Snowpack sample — Loveland Pass, Silver Plume, Colorado, USA (2/11/26, 12:00 PM MST)
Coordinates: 39.663, -105.886
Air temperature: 35 °F
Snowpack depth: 82 cm
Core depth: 30 cm
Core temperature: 23 °F
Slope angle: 13°, slope face: 12°
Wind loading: high
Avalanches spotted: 1
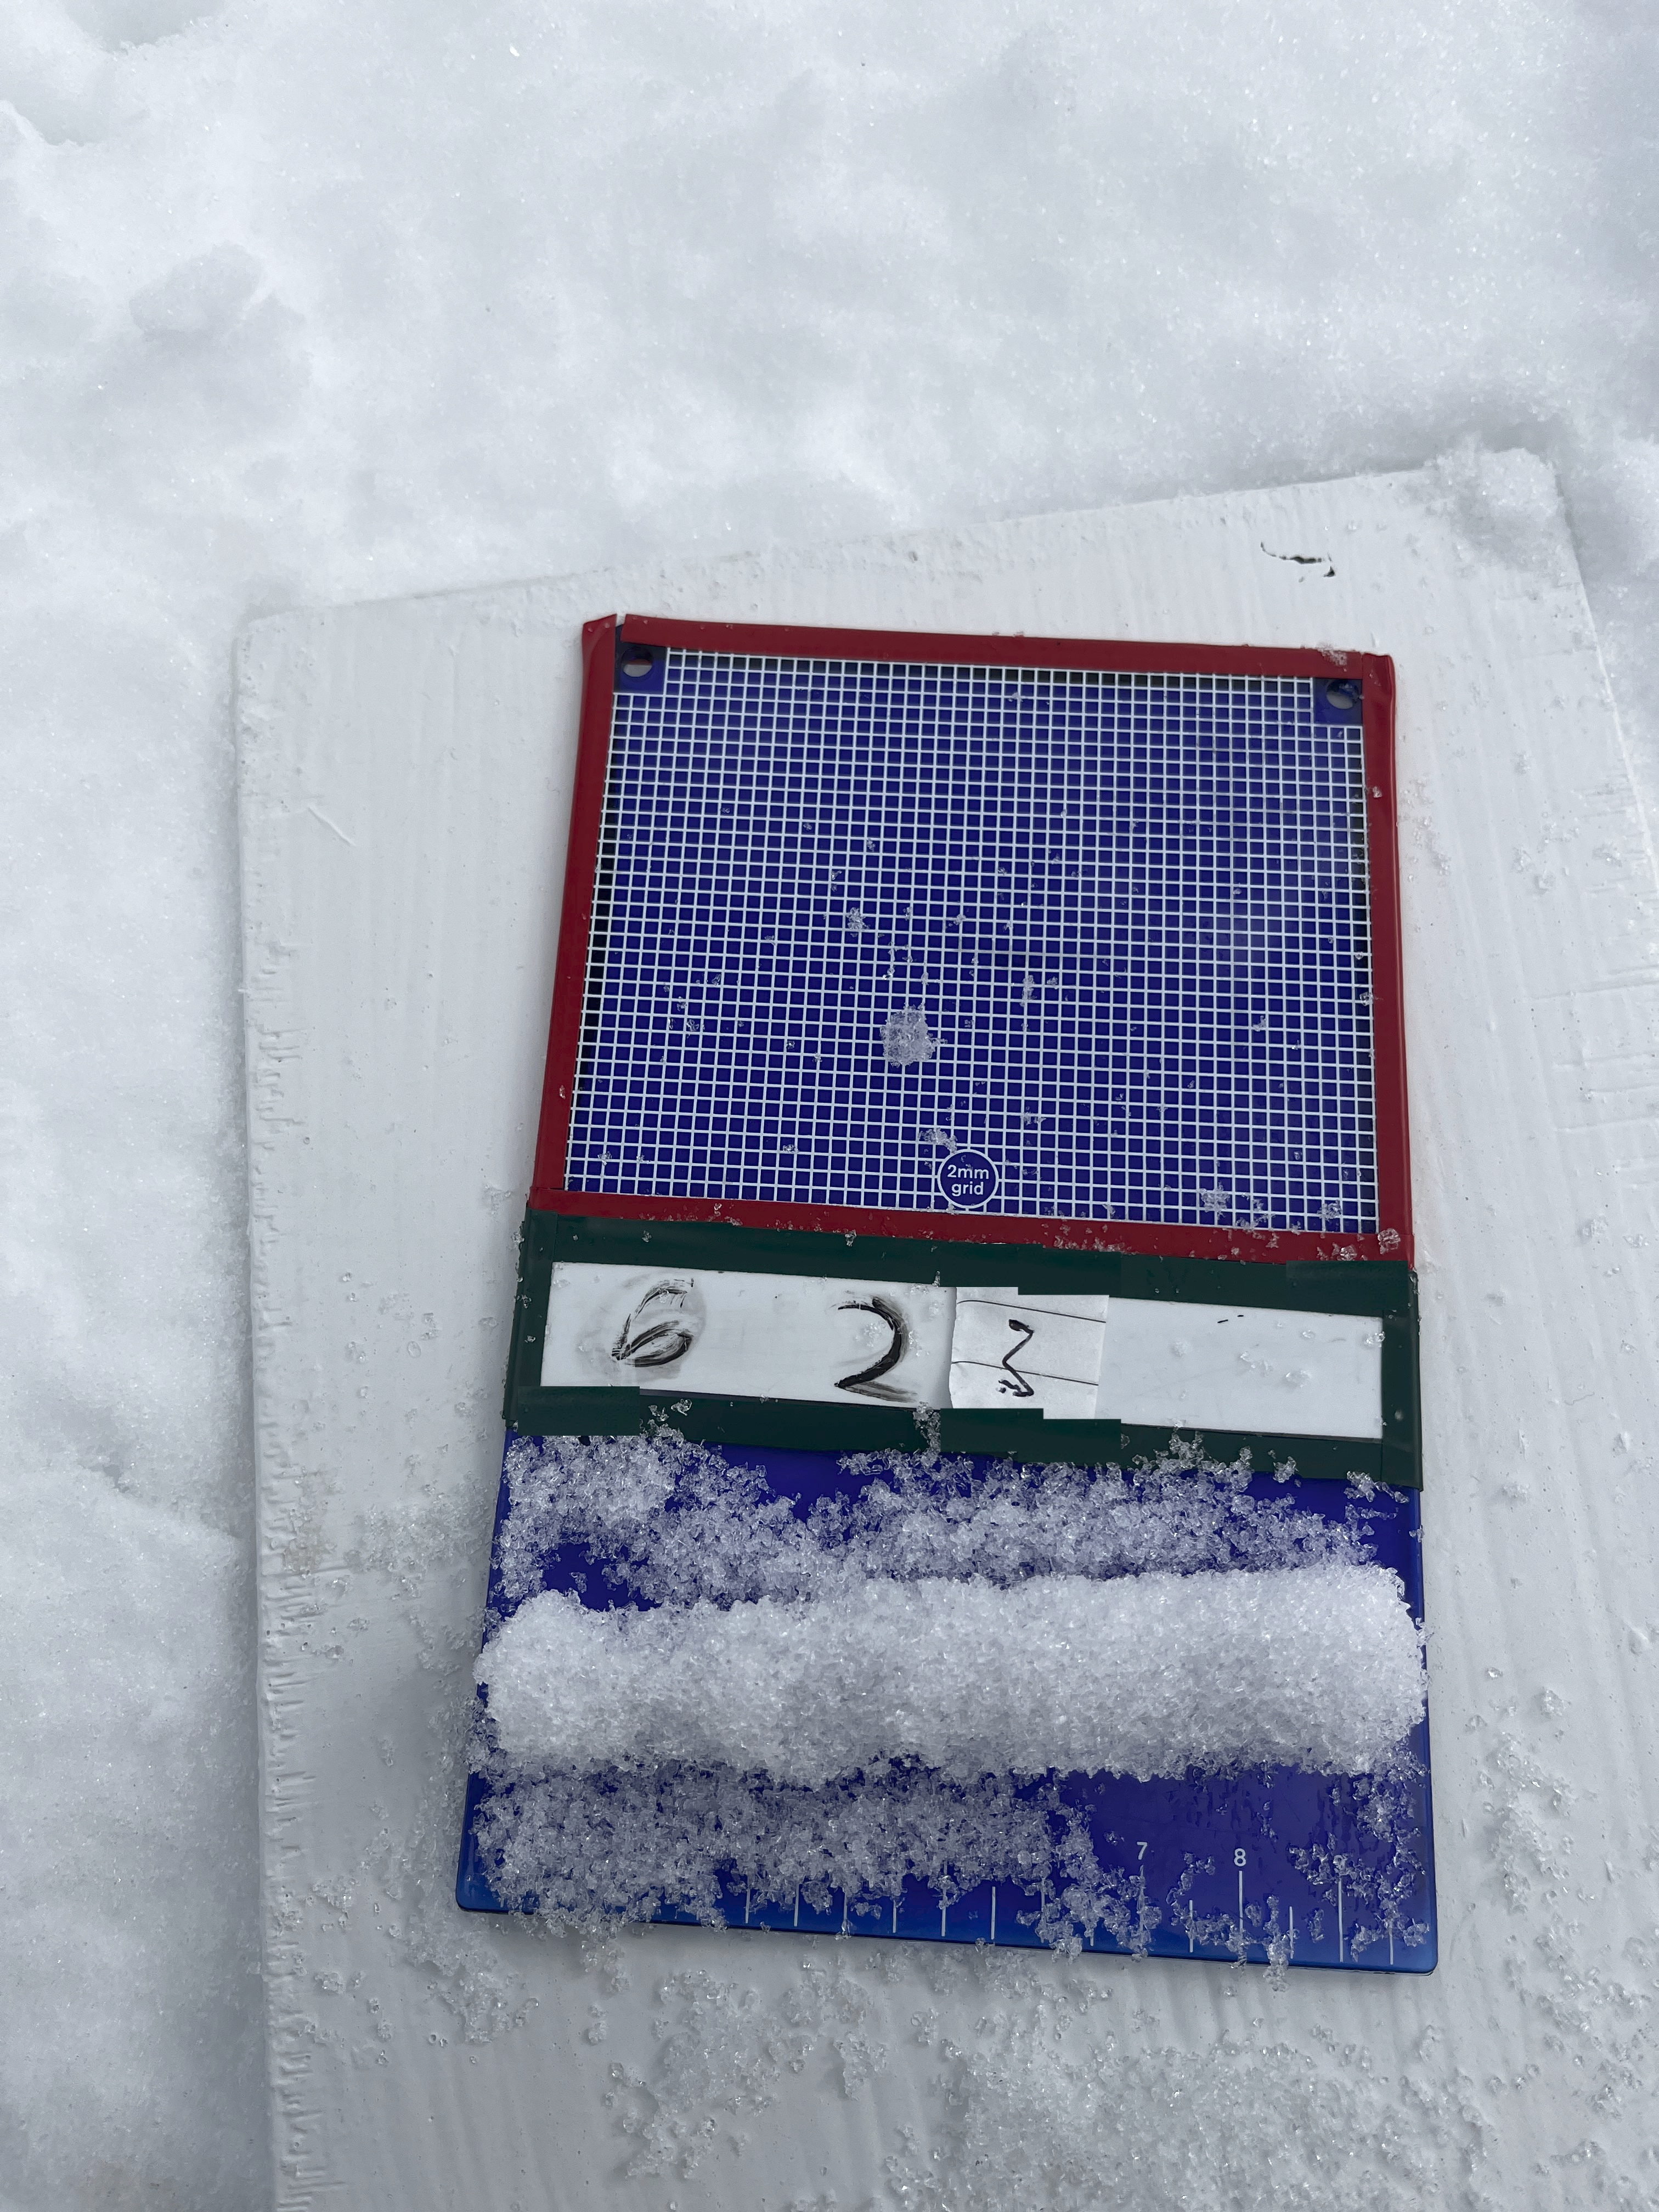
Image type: crystal_card
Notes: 1 small avalanche spotted on the north side of the bowl, lots of wind loading